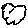
Label: cloud